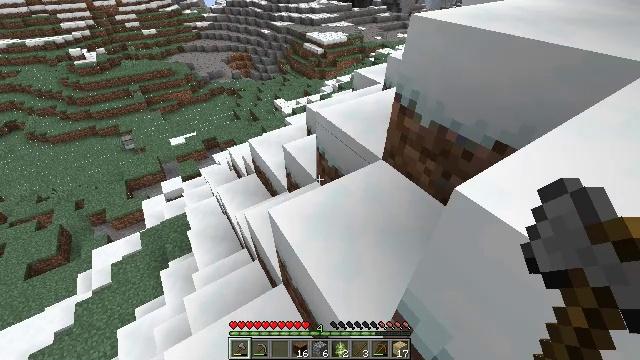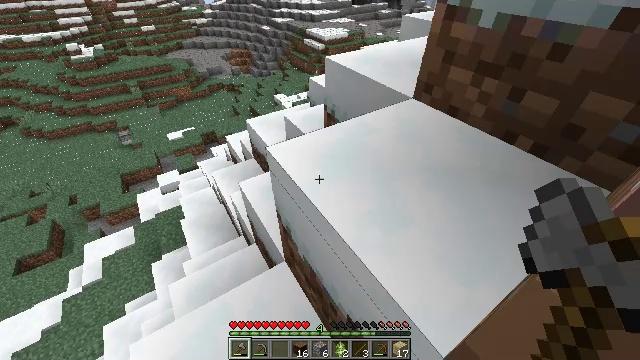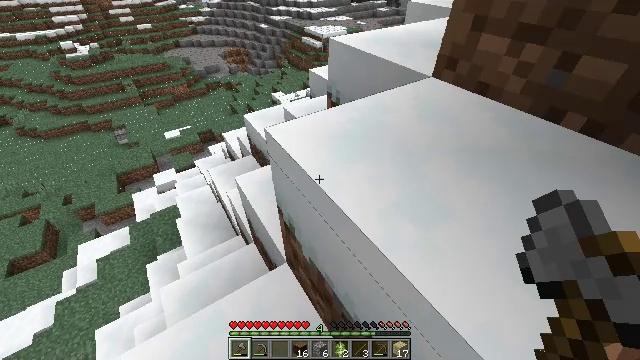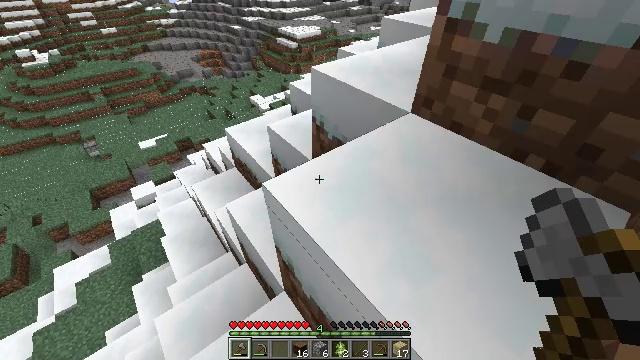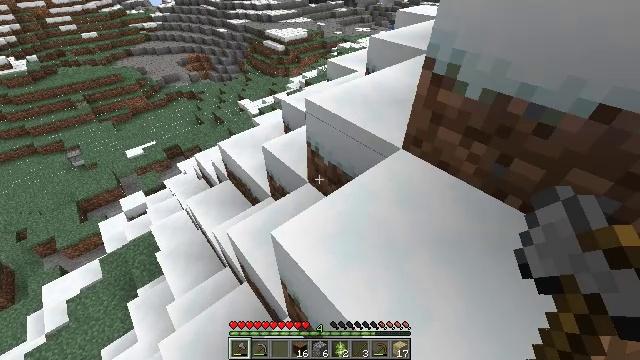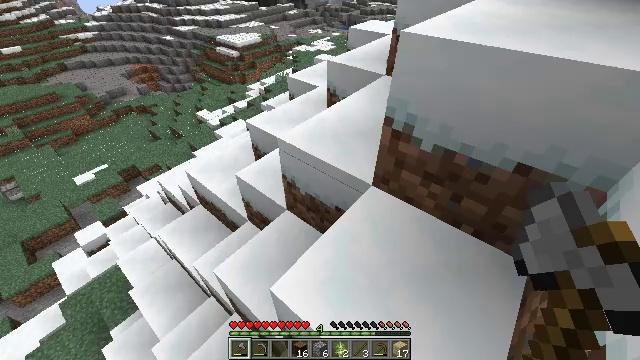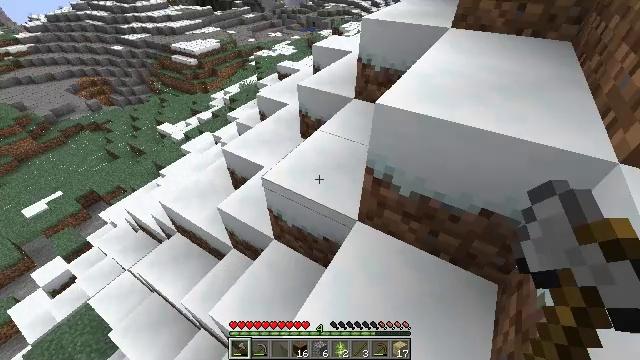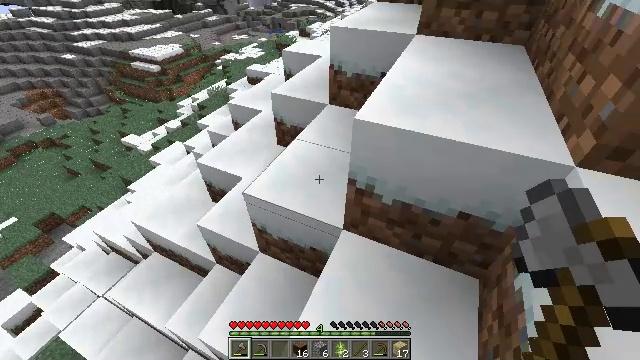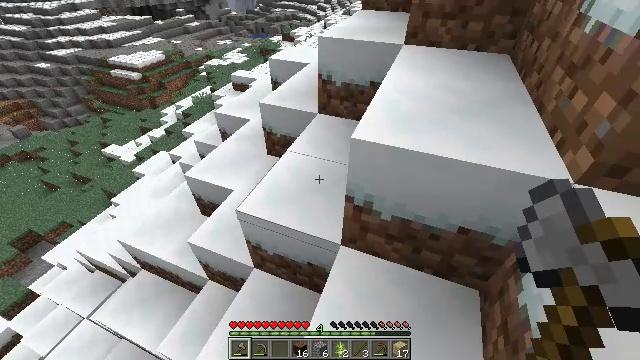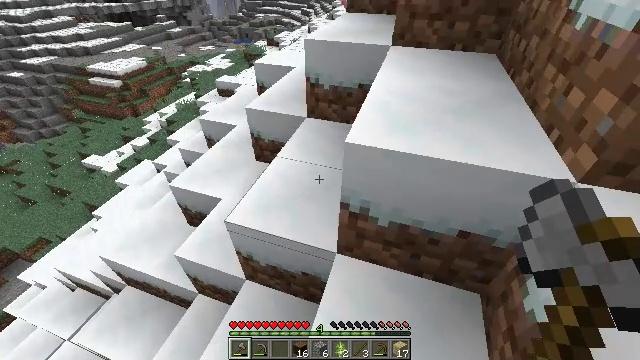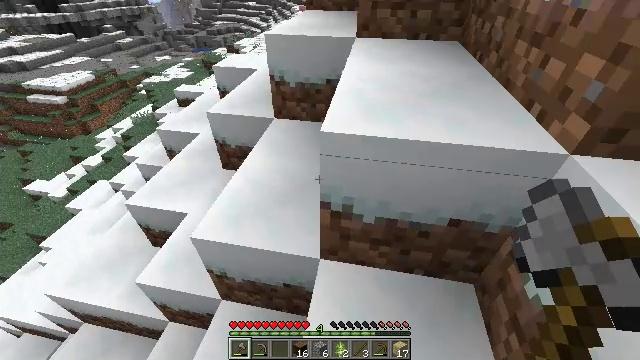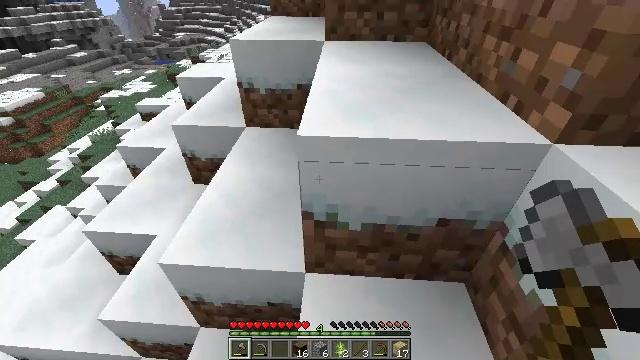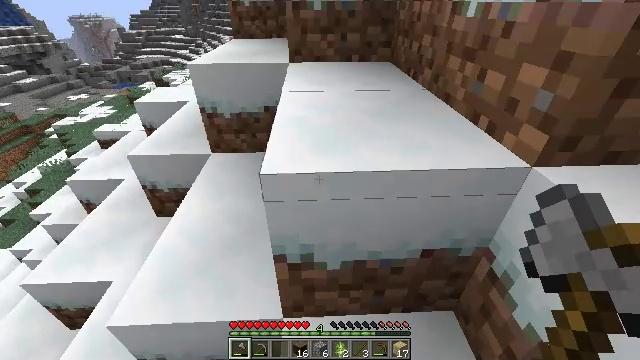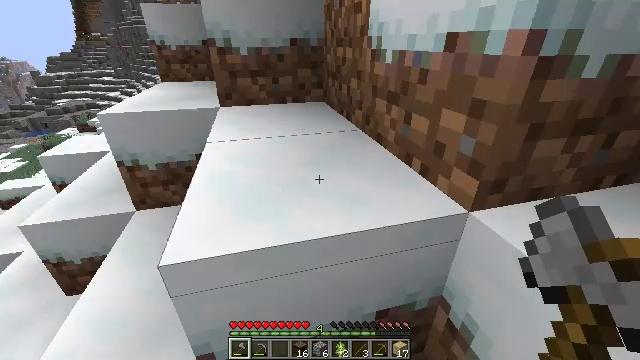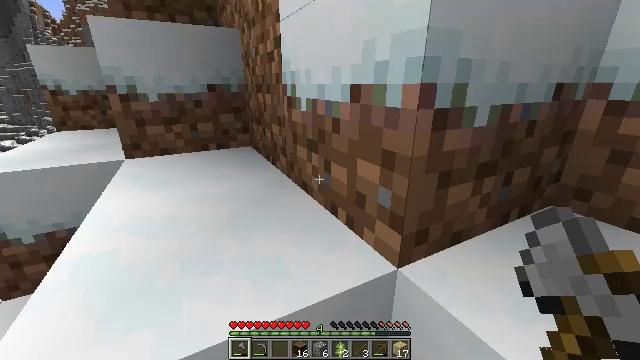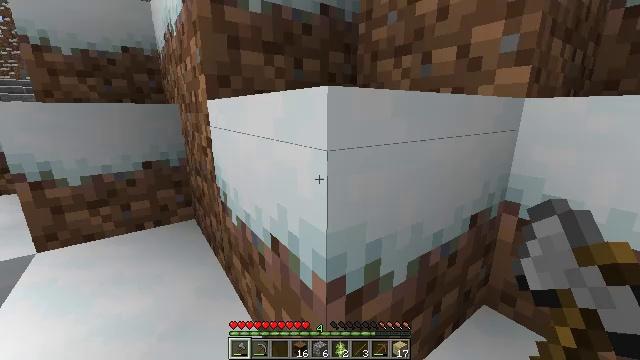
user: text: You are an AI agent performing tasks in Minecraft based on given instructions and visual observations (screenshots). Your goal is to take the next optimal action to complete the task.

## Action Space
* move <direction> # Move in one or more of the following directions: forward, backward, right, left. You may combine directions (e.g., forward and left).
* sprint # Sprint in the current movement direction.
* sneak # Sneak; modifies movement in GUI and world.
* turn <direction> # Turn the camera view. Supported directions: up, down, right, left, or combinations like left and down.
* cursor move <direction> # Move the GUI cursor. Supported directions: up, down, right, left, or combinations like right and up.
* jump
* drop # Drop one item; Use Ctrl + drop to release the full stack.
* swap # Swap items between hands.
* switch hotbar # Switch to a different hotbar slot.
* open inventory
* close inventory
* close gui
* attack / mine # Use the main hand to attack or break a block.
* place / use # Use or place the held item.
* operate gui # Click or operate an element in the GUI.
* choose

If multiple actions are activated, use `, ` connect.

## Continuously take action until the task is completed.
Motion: motion action
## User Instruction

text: Break the poppy plant.
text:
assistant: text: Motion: move forward
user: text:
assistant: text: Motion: move forward
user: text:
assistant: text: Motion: move forward, turn right, jump
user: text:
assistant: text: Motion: move forward, turn right, jump
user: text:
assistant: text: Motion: move forward, turn right, jump
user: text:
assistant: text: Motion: move forward and move right, turn right, jump
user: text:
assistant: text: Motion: move forward and move right, turn right, jump
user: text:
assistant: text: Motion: move forward and move right, turn right, jump
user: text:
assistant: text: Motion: move forward and move right, turn right
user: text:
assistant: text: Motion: move forward and move right, turn right and up
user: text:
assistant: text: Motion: move forward and move right, turn right and up
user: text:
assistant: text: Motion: move forward and move right, turn right and up
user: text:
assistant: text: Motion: move forward and move right, turn right and up
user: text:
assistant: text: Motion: move forward and move right, turn right and up
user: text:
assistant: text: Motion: move forward and move right, turn right and up, jump
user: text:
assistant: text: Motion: move forward and move right, turn right and up, jump
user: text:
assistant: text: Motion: move forward and move right, turn right and up, jump
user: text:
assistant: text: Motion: move forward, turn right and up, jump
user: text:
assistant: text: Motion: move forward, turn right and up
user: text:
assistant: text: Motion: move forward, turn right and up
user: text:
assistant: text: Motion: move forward, turn right and up
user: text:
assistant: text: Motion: move forward, turn up
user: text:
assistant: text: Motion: move forward, turn left and up
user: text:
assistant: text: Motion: move forward, turn left and up, jump
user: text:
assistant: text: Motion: move forward, jump
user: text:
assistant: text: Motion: move forward, turn right and down, jump
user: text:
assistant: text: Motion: move forward and move right, turn right and down
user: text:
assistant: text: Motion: move forward and move right
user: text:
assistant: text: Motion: move forward and move right
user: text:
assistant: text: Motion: move forward